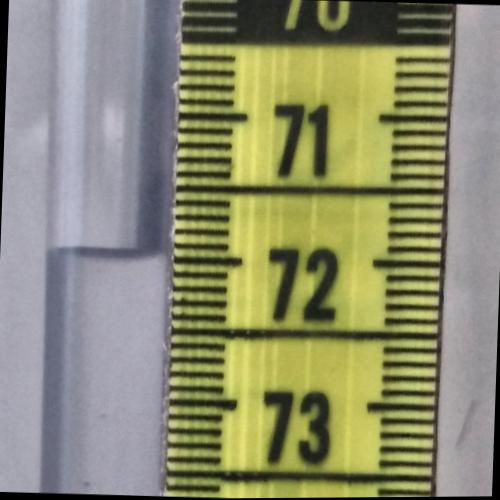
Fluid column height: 72.0 cm